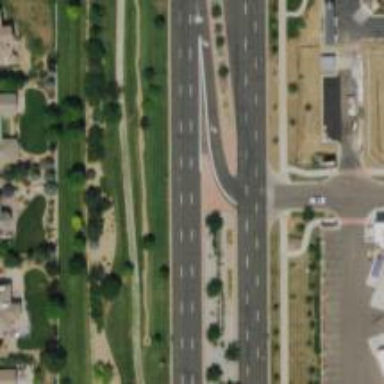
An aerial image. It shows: Secondary link road with asphalt surface.